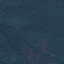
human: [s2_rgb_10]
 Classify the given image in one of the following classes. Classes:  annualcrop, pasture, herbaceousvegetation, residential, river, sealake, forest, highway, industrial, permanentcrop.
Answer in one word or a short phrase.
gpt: Forest